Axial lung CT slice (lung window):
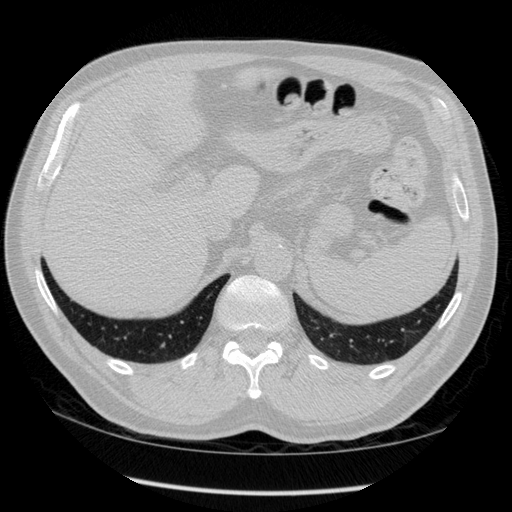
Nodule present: no